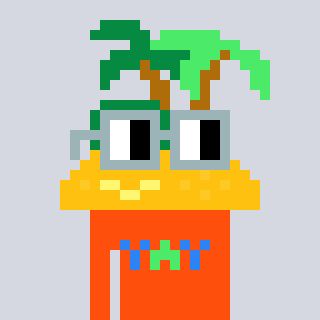
a pixel art character with square dark gray glasses, a island-shaped head and a orange-colored body on a cool background